Field crop: maize
Growth stage: 2
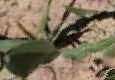
Species: maize